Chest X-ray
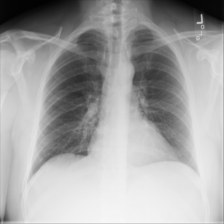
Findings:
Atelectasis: negative
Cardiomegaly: negative
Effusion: negative
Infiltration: negative
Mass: negative
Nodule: negative
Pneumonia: negative
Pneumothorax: negative
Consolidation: negative
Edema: negative
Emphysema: negative
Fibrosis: negative
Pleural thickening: negative
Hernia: negative